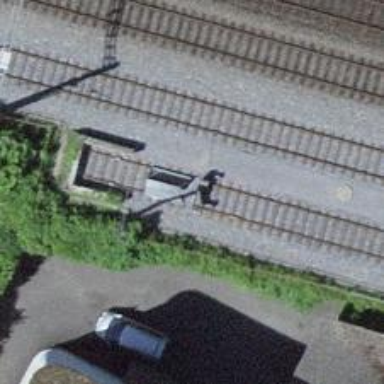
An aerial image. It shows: Railway buffer stop.